四年级 · 度量几何学
如下图, 两块三角尺拼成的角是 ( ) 。

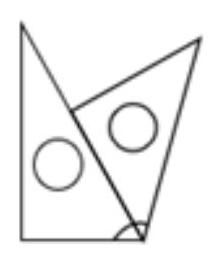
A. $90^{\circ}$
B. $85^{\circ}$
C. $105^{\circ}$
答案: C
解析: 答案: C

【分析】观察这个角可知, 这个角是由三角尺 $45^{\circ}$ 的角和 $60^{\circ}$ 的角拼成的, 据此解答即可。

【详解】根据分析可知, 这个角应是 $45^{\circ}+60^{\circ}=105^{\circ}$, 三角尺拼成的角是 $105^{\circ}$ 。

故答案为: C

【点睛】解决本题的关键是明确拼成角的两个角的度数。